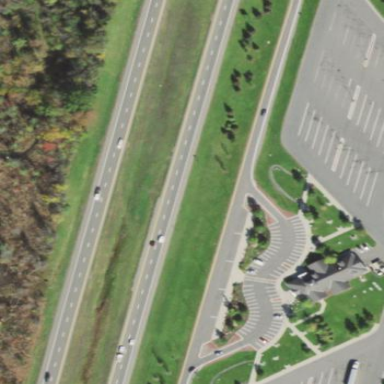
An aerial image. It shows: Rest area along the road.